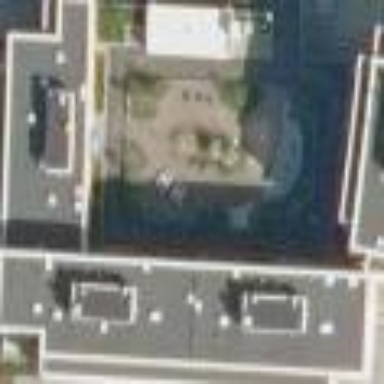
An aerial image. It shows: Salmon-colored apartment building with tar paper roof.